Current action and preconditions to check: trajectory_clear

Your task: For each precondition in the list above, predict whether it will hold at this action.

Consider the current scene as observed from the mobile robot's camera, and analyze the predicted future states of all dynamic agents (e.g., people, animals, vehicles, or any moving entities) within the NEXT SECOND.

IMPORTANT: Only answer "very likely" if you are absolutely certain—based on strong, clear evidence—that a dynamic agent will violate the precondition in the predicted future state. Do NOT answer "very likely" for unlikely, ambiguous, or low-probability risks.

Ask yourself for each precondition: Is there a high probability, with clear and convincing evidence, that the predicted future states of any dynamic agent will interfere with the predicted future state of the currently executing action within the NEXT SECOND, causing that precondition to fail?

Assess the risk level based on these predictions. Use "likely" or "very likely" if motions create a clear risk of interference.

Use "neutral" or "improbable" if agents are nearby but their predicted paths are clearly diverging or non-conflicting.

Failure Risk Categories: "very improbable", "improbable", "neutral", "likely", "very likely"

Answer Format: Output ONLY the probability_of_failure value from these categories: "very improbable", "improbable", "neutral", "likely", "very likely"

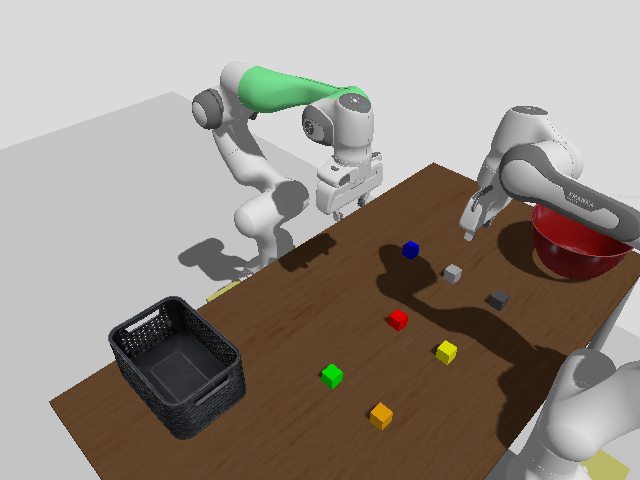

Answer: improbable